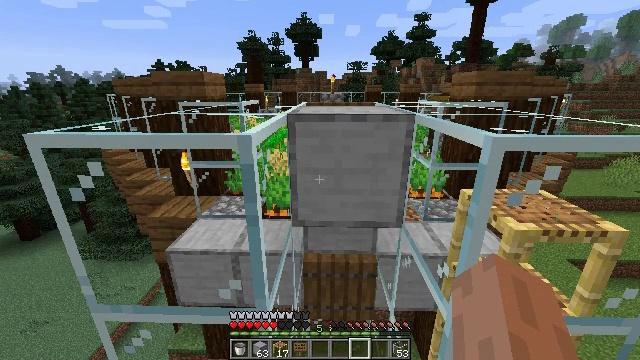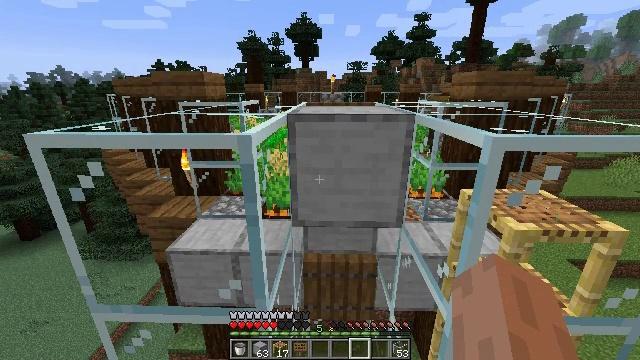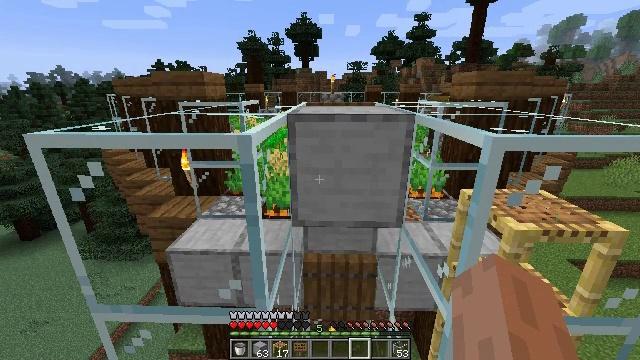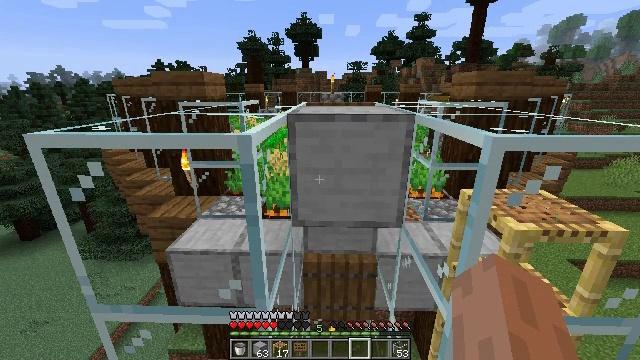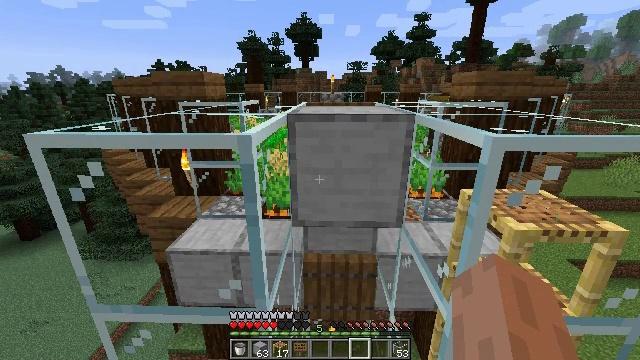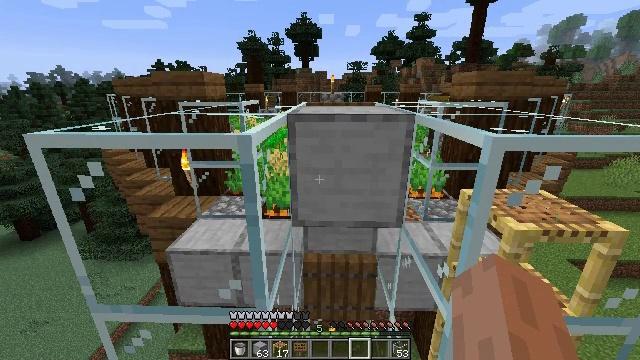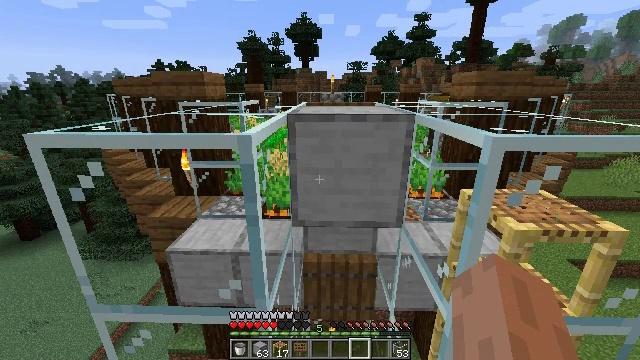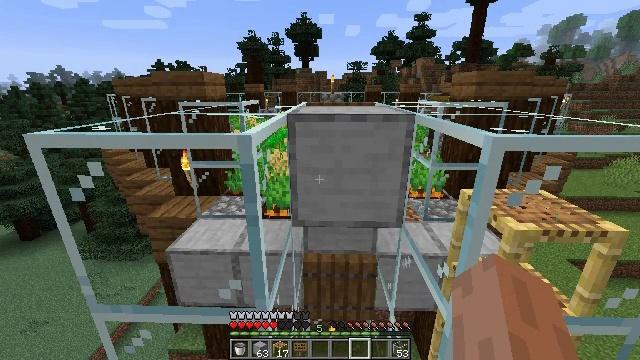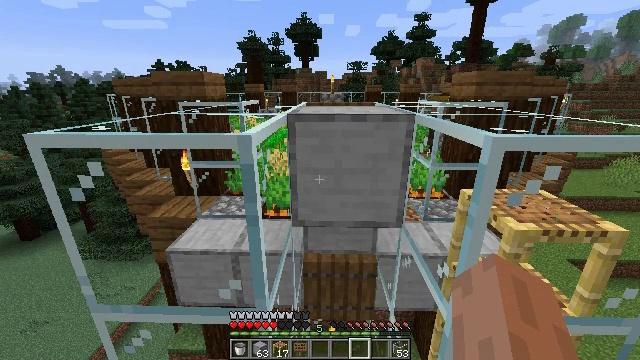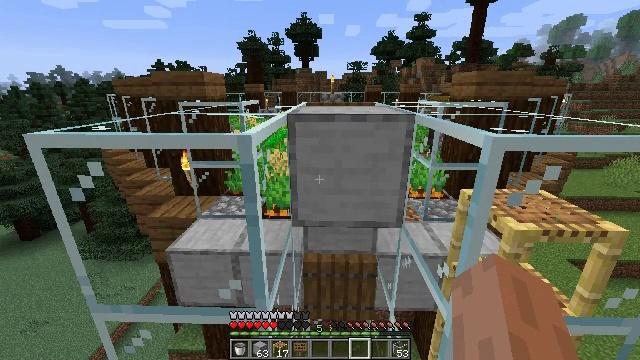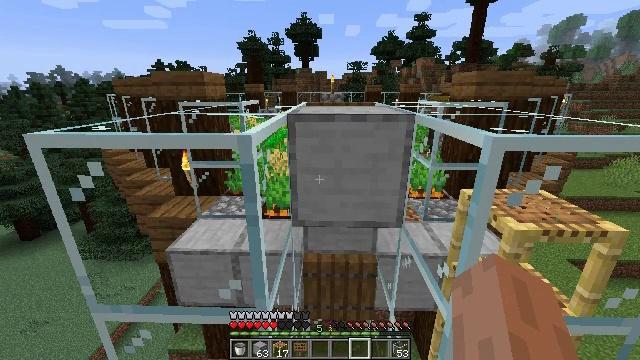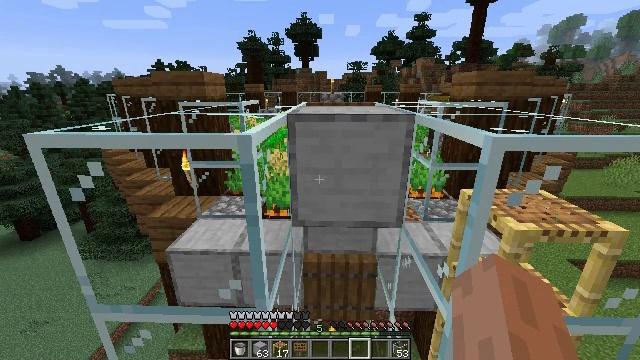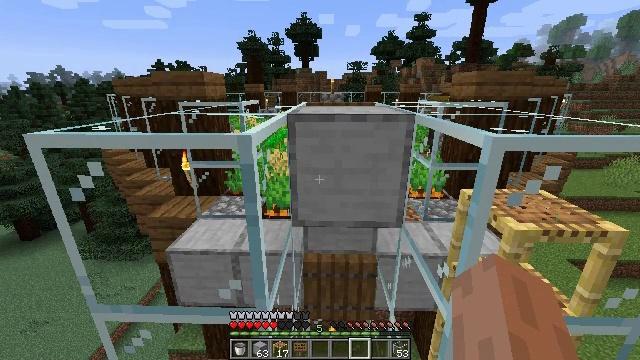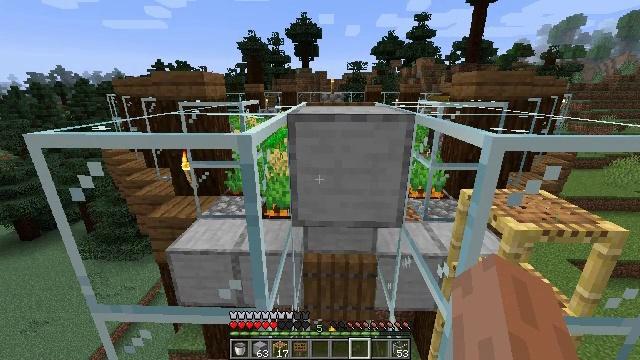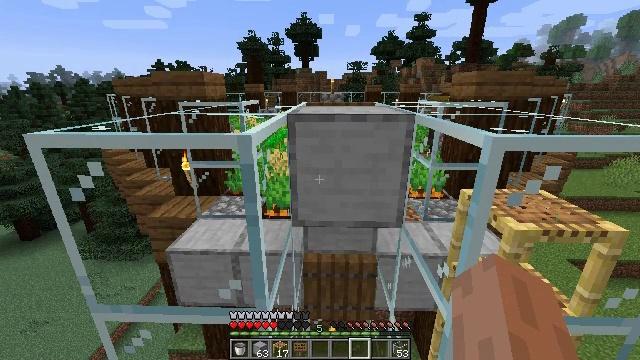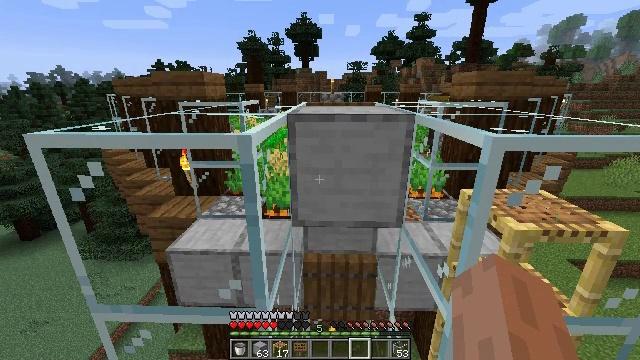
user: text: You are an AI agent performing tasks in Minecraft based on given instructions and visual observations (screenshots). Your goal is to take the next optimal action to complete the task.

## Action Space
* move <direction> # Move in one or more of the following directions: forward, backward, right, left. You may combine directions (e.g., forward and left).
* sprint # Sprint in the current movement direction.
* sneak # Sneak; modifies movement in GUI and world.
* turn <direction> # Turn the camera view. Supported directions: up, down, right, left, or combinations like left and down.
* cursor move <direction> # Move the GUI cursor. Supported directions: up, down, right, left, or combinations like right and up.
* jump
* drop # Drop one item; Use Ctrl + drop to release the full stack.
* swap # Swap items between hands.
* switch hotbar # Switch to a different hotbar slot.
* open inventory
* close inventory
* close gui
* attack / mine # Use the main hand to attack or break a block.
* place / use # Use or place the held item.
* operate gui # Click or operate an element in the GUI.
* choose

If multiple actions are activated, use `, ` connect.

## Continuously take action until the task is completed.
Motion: motion action
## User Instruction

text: Mine the smooth stone.
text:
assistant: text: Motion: no_op
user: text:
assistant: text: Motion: no_op
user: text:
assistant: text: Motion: no_op
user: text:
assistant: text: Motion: no_op
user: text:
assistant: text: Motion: no_op
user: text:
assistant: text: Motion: no_op
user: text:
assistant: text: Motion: no_op
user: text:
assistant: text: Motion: no_op
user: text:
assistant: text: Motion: no_op
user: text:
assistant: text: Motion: no_op
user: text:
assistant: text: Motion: no_op
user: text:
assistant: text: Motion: no_op
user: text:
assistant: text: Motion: no_op
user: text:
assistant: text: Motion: no_op
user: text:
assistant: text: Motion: no_op
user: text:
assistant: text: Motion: no_op
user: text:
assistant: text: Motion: no_op
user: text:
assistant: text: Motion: no_op
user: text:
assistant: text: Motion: no_op
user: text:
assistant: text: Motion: no_op
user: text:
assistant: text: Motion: no_op
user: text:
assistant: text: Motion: no_op
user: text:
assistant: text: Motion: no_op
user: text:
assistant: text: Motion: no_op
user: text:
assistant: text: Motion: no_op
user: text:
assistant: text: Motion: no_op
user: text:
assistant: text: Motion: no_op
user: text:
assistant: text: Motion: no_op
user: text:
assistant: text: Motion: no_op
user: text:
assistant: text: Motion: no_op